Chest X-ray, PA view. Patient: 74 years old, sex M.
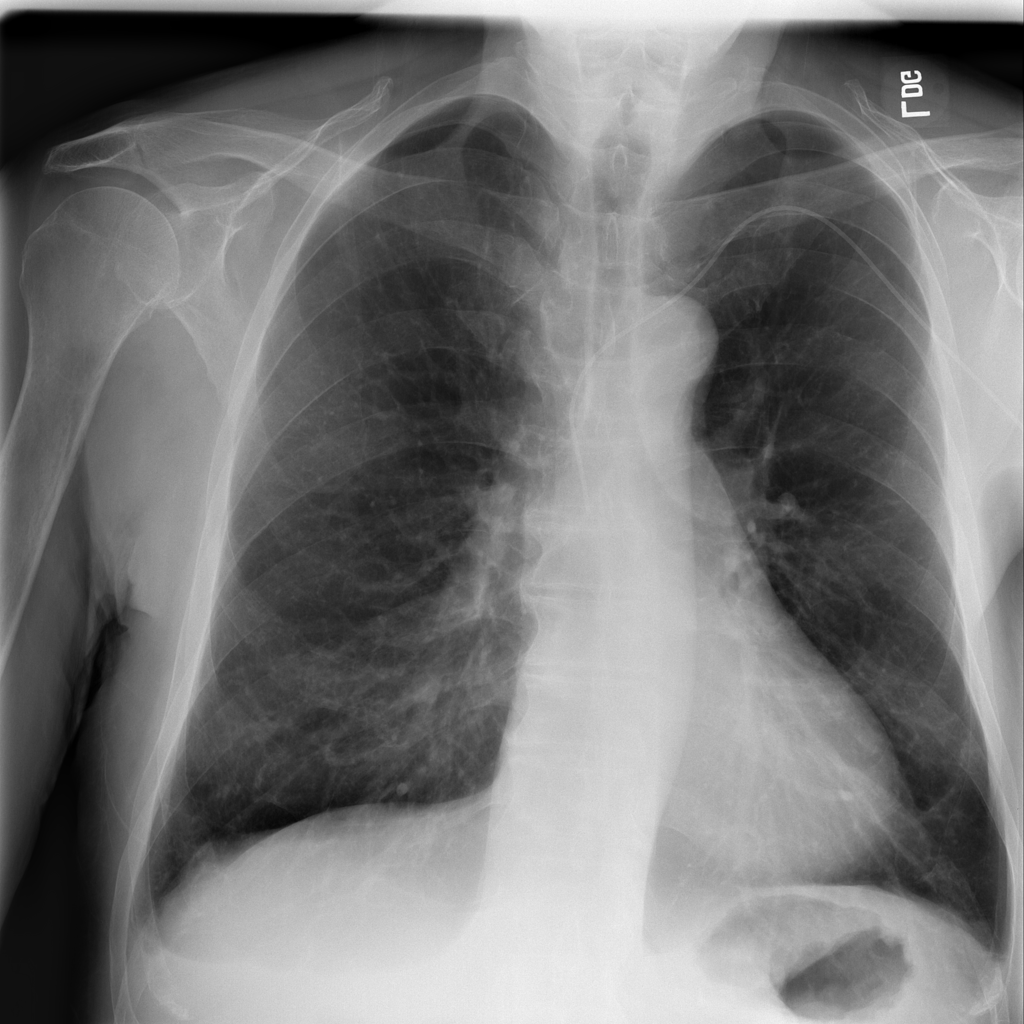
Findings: Infiltration